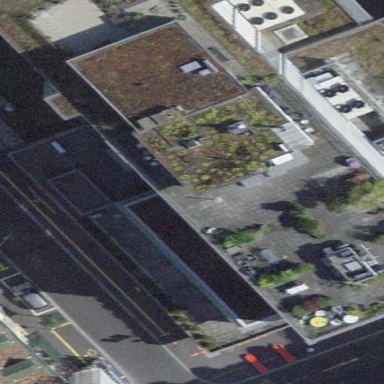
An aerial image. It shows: Apartment building with flat gray roof.